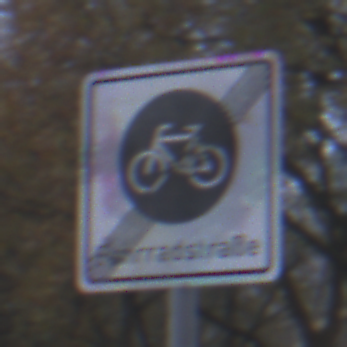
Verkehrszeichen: EndeFahrradstrasse
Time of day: SunriseSunset
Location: Outdoor (Urban)
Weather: PartlyCloudy
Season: NotSpecified
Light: Natural